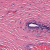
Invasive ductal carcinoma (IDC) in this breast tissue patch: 0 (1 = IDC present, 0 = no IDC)